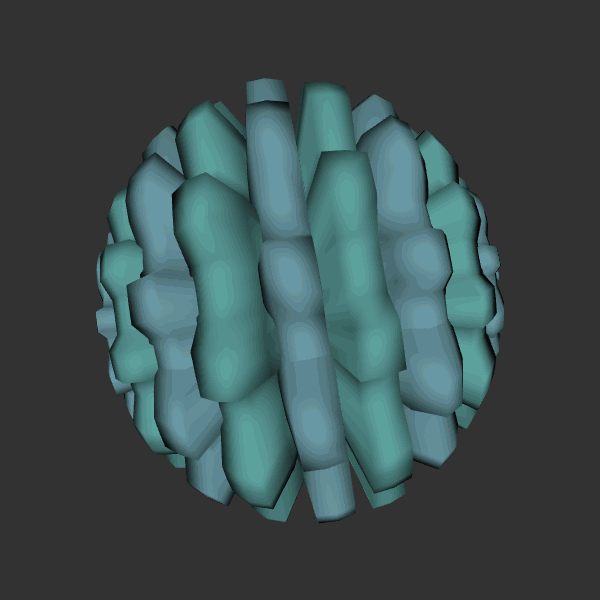
Background: dark